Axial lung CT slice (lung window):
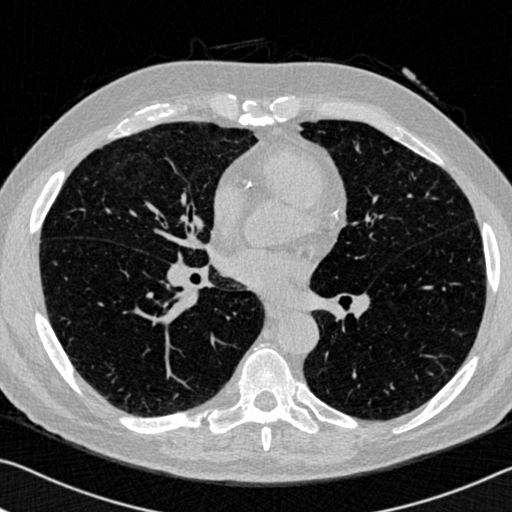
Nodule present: no